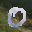
Label: 0